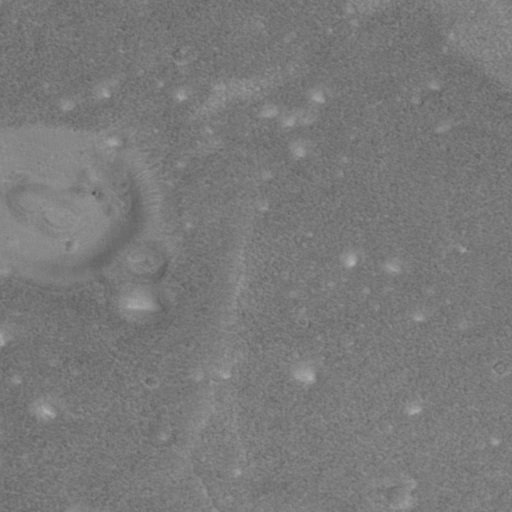
Objects detected: cone, cone